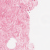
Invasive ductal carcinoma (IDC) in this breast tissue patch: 0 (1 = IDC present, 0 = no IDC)